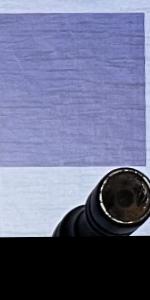
Label: Rook_Black